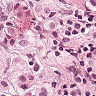
Metastatic tissue present: yes